В цепи (см. рисунок) электродвижущая сила источника $\mathscr{E} = 12~В$, сопротивление резистора $R=4~Ом$, индуктивность катушки $L=0.5~Гн$, а нелинейный элемент $Э$ имеет известную вольт-амперную характеристику $I(U)$ (см. график).   В начальный момент времени ключ $K$ разомкнут, ток в катушке не течет.
Какое количество теплоты выделится на нелинейном элементе после замыкания ключа?
Построить качественный график зависимости тока в катушке от времени. Укажите характерные точки на графике. Внутренним сопротивлением источника пренебречь.
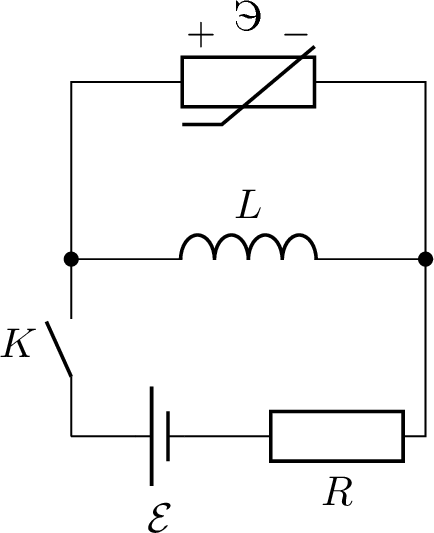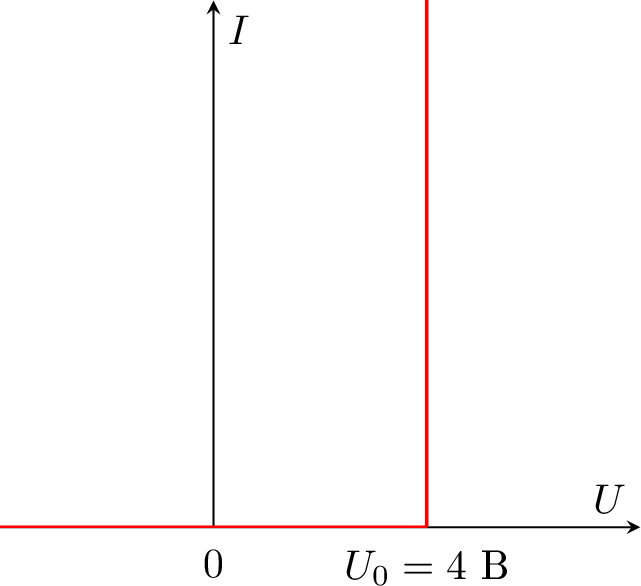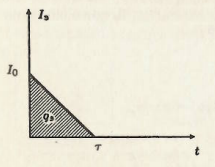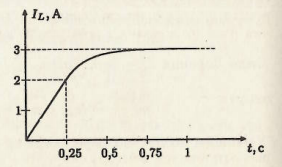
Какое количество теплоты выделится на нелинейном элементе после замыкания ключа?
Решение: Сразу после замыкания ключа сила тока, протекающего через резистор, равна $$ I_{0}=\frac{\mathscr{E}-U_{0}}{R}. \quad (1) $$ Ток такой же силы течет в начальный момент через элемент $Э$. Сила тока в катушке $L$ будет меняться со временем по линейному закону, пока не достигнет значения $I_{0}$. В самом деле: $$ U_{0}=L \frac{\Delta I}{\Delta t}, \text { откуда } I_{L}=\frac{U_{0}}{L} t. \quad (2) $$ Пусть в момент времени $t=\tau$ сила тока через катушку $I_{L}=I_{0}$, следовательно, $$ \tau=\frac{L I_{0}}{U_{0}}=\frac{L}{R} \frac{(\mathscr{E}-U_{0})}{U_{0}}. $$ В этот момент ток через элемент $Э$ прекращает течь. В промежуток времени $0$$ \begin{gathered} I_{Э}=I_{0}-I_{L}=\frac{\mathscr{E}-U_{0}}{U_{0}}-\frac{U_{0}}{L} t \quad (0\\ I_{Э}=0 \quad (t \geqslant \tau) . \end{gathered} $$ Таким образом, зависимость силы тока от времени будет иметь вид, представленный на рисунке ниже.  Из графика находим заряд $q_{Э}$, протекающий через нелинейный элемент: $$ q_{Э}=\frac{1}{2} I_{0} \tau=\frac{1}{2} \frac{\left(\mathscr{E}-U_{0}\right)^{2}}{U_{0}} \cdot \frac{L}{R^{2}}. $$ С учетом этого нетрудно найти искомое количество теплоты $$ Q_{Э}=q_{Э} U_{0}=\frac{L}{2}\left(\frac{\mathscr{E}-U_{0}}{R}\right)^{2}=1~Дж. $$
Ответ: $$ Q_{Э}=q_{Э} U_{0}=\frac{L}{2}\left(\frac{\mathscr{E}-U_{0}}{R}\right)^{2}=1~Дж. $$

Построить качественный график зависимости тока в катушке от времени. Укажите характерные точки на графике. Внутренним сопротивлением источника пренебречь.
Решение: Как уже было сказано, сила тока в катушке в промежутке времени от $0$ до $\tau=0.25~с$ линейно возрастает от нуля до значения $I_{0}=2~А$. При $t>\tau$ ток через нелинейный элемент не течет, а сила тока в катушке возрастает, стремясь асимптотически к значению $I_{\infty}=3~A$. Зависимость силы тока через катушку от времени представлена на рисунке ниже.
Темы:
T, Электричество, Цепи, Нелинейный элемент, Цепь с катушкой, Всероссийские, Неравновесный процесс, Электрические цепи, Цепь с резистором, RL-цепи